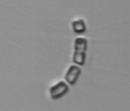
Label: Chaetoceros